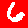
Digit: 6